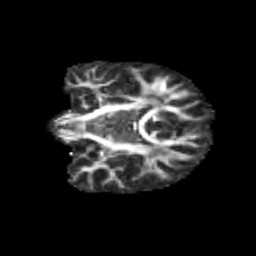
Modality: FA
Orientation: coronal
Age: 12
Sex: male
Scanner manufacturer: siemens
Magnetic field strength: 3 T
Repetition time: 3.8 s
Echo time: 0.07 s